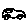
Label: car